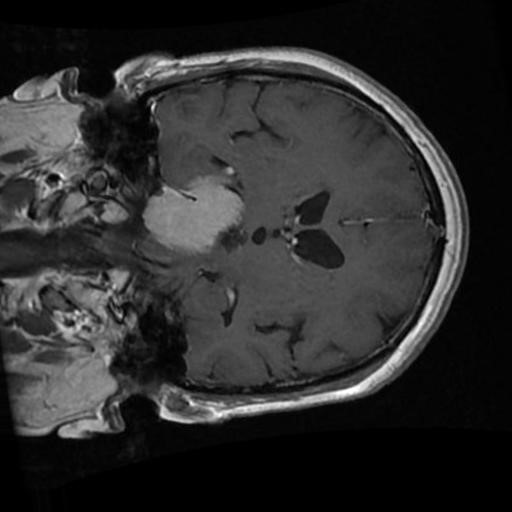
Label: brain_menin